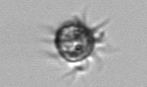
Label: Ciliophora